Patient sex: M
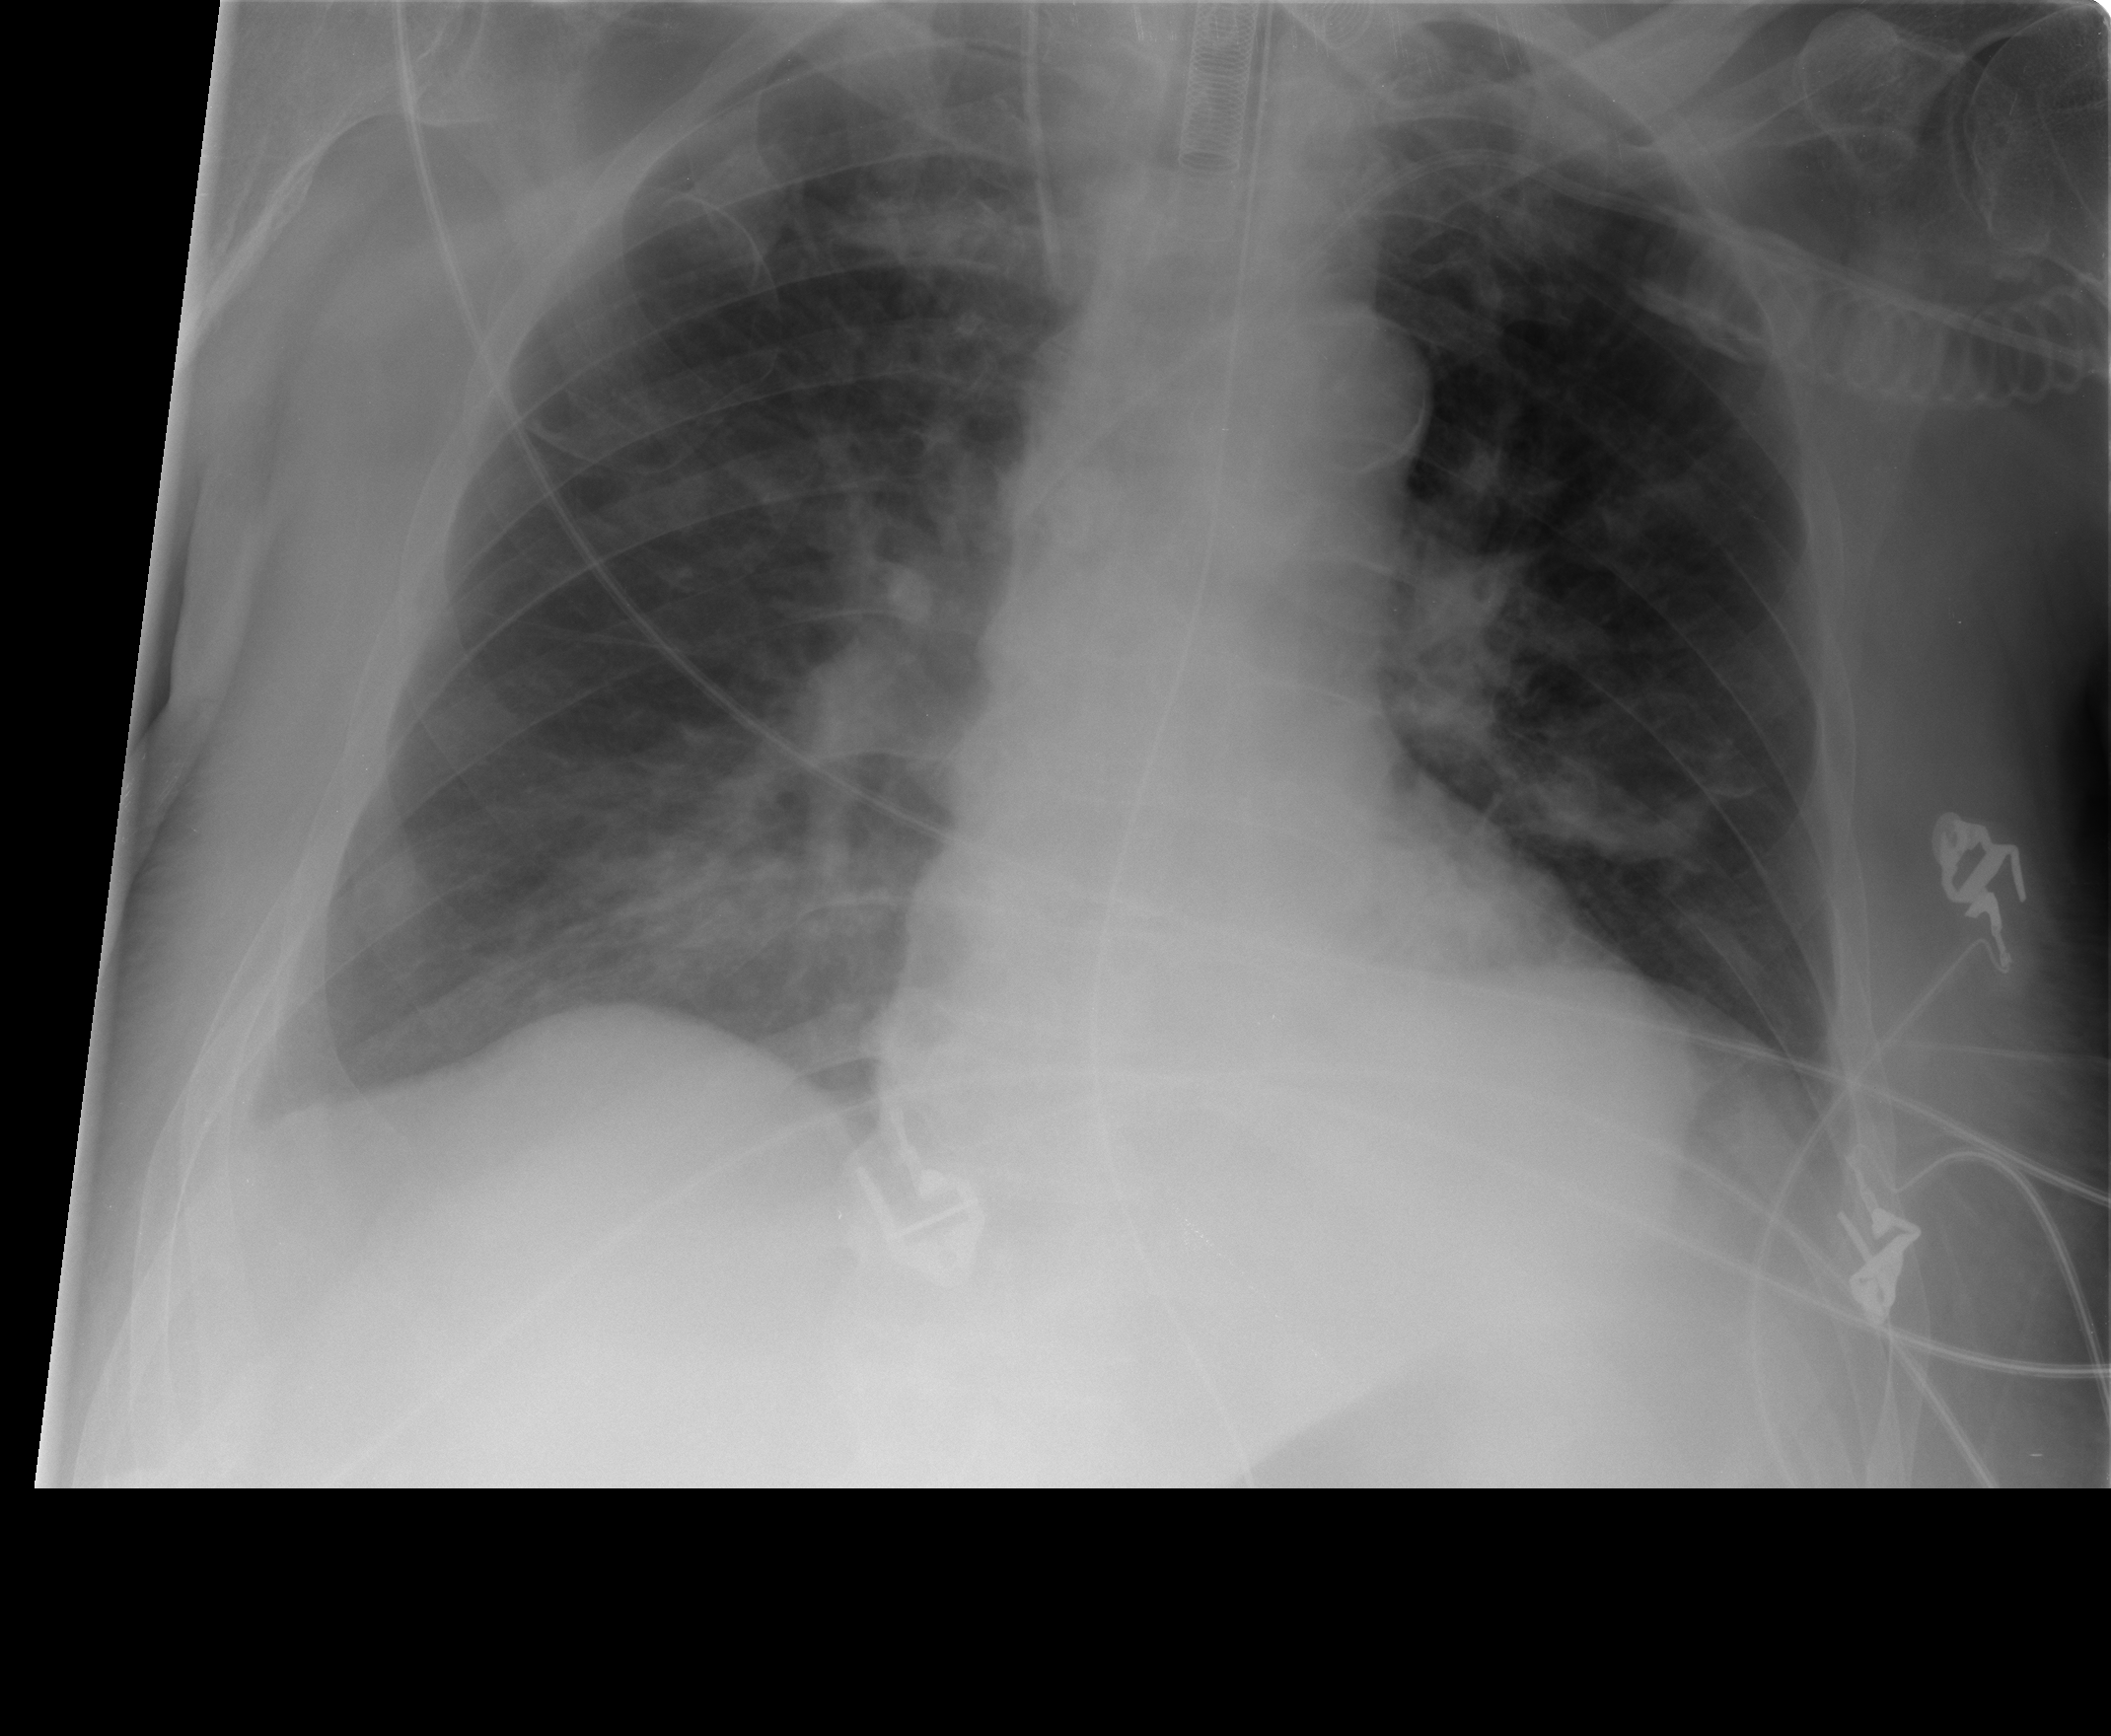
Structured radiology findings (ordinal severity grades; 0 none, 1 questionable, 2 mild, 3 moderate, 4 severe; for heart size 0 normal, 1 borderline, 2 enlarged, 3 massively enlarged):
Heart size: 0
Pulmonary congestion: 1
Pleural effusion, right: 1
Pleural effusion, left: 1
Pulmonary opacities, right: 1
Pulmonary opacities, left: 0
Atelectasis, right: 2
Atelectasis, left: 2